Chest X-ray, AP view. Patient: 48 years old, sex M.
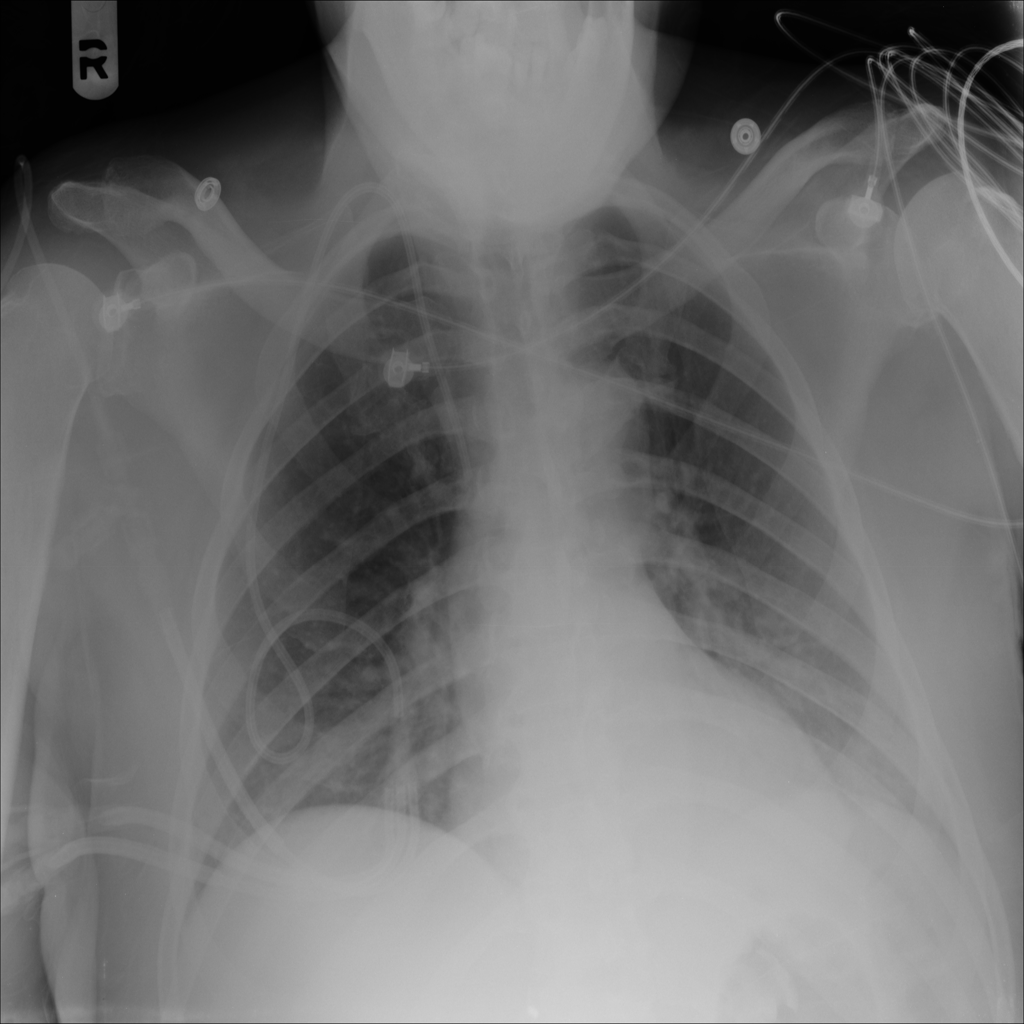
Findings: Atelectasis, Infiltration